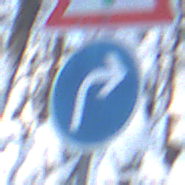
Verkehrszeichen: VorgeschriebeneFahrtrichtungRechts
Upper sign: Lichtzeichenanlage
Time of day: MorningAfternoon
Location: Outdoor (Nature)
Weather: Clear
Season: Winter
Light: Natural